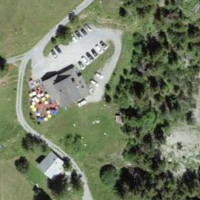
EUNIS habitat code: 43
Species observed at this site:
Astrantia major
Periparus ater